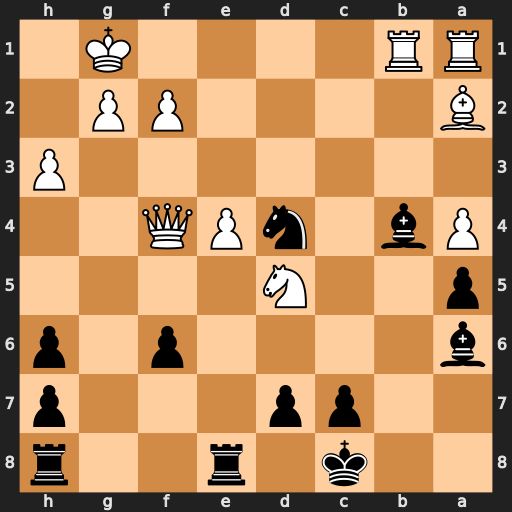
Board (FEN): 2k1r2r/2pp3p/b4p1p/p2N4/Pb1nPQ2/7P/B4PP1/RR4K1
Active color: b
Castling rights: -
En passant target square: -
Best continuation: Ne2+ Kh1 Nxf4